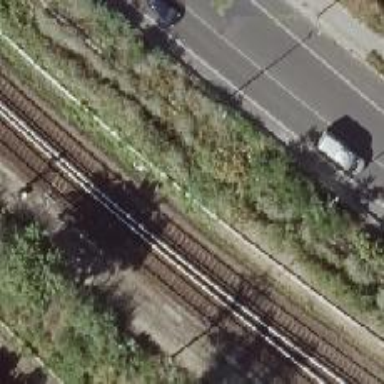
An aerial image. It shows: Railway signal.